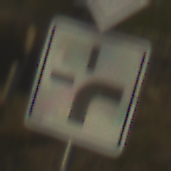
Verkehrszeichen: VerlaufVorfahrtsstrasse3
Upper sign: Vorfahrtsstrasse
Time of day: SunriseSunset
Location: Outdoor (RoadRail)
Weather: Clear
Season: NotSpecified
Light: Natural